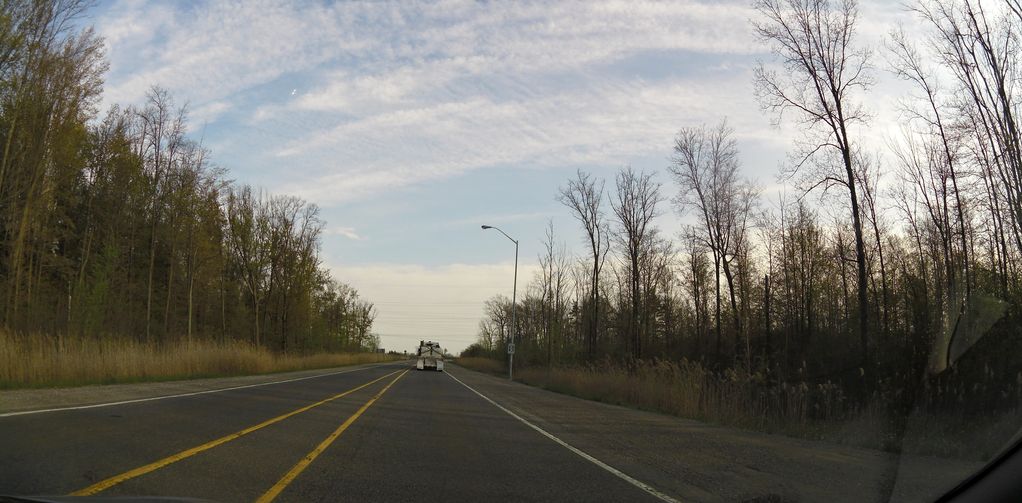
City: hamilton